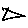
Label: triangle